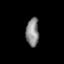
Tissue: prostate
Cell type: T cells
Senescence score: 0.2934
Nuclear area (px): 357
Mean DAPI intensity: 135.81